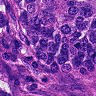
Metastatic tissue present: yes